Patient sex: M
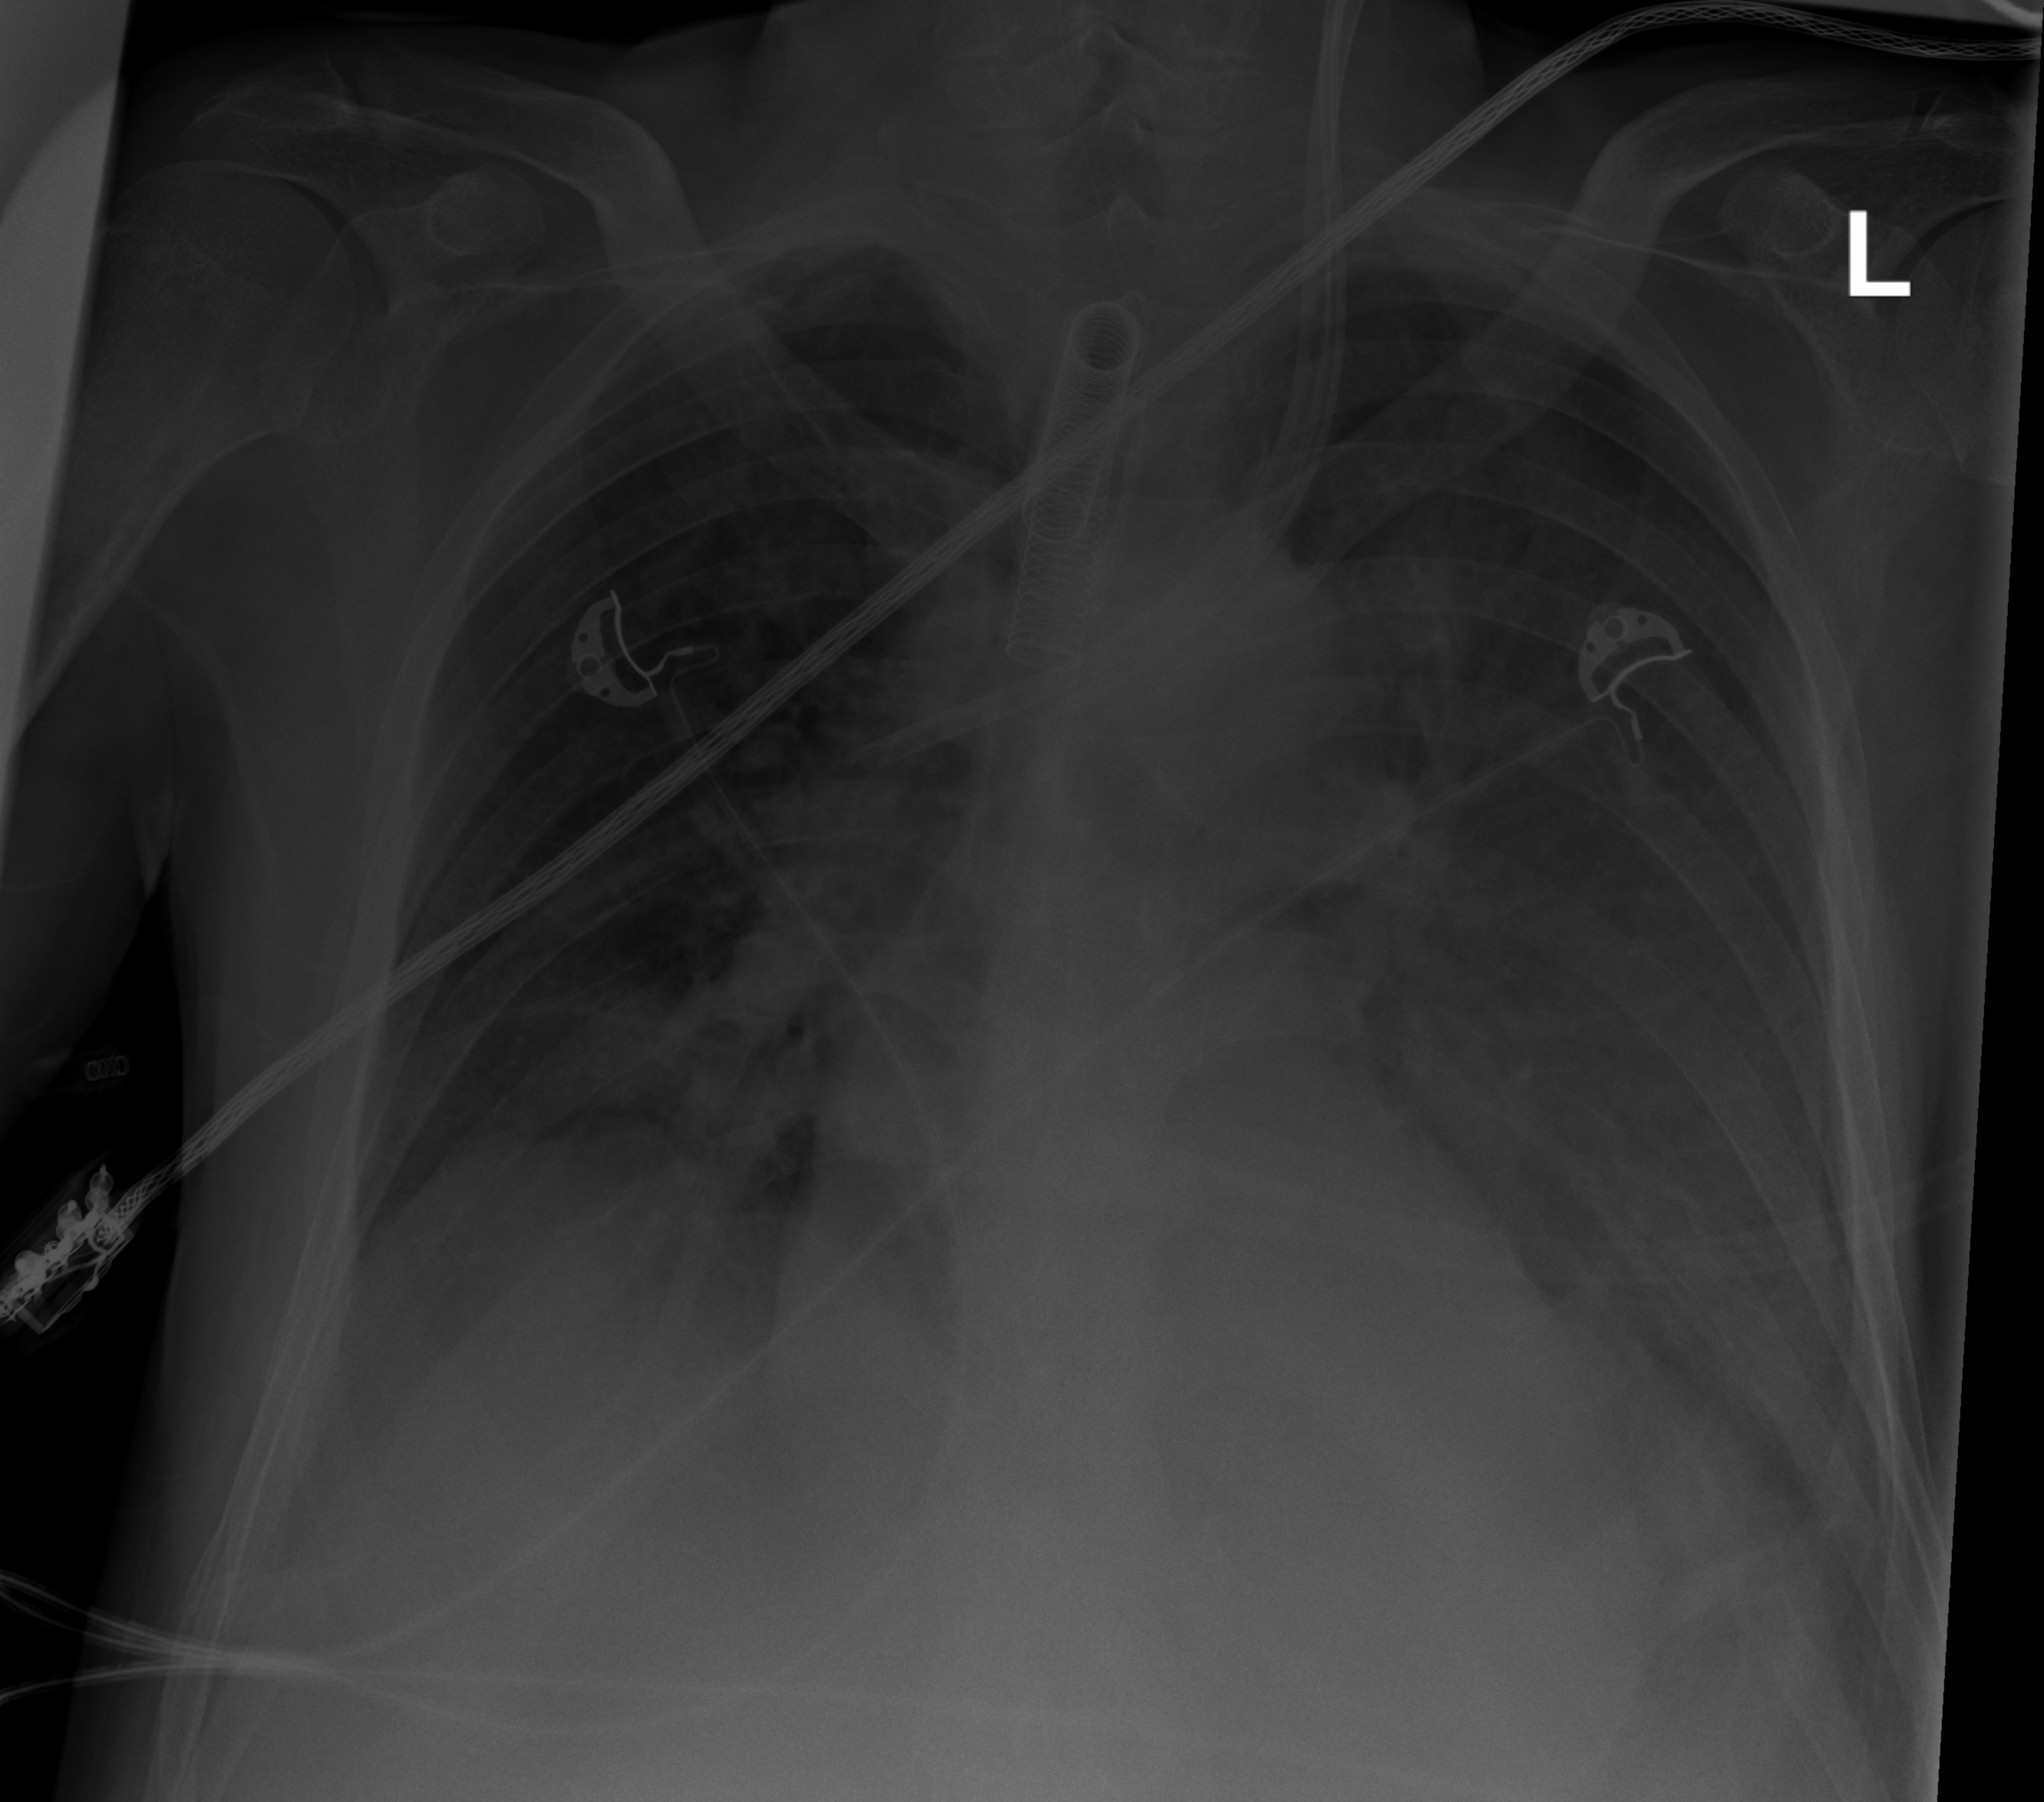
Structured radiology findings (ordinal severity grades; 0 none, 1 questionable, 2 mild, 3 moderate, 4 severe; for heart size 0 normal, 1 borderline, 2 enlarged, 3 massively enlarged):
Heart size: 0
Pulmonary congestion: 2
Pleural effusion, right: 0
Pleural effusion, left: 2
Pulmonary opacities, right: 0
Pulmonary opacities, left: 2
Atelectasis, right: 0
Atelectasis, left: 2